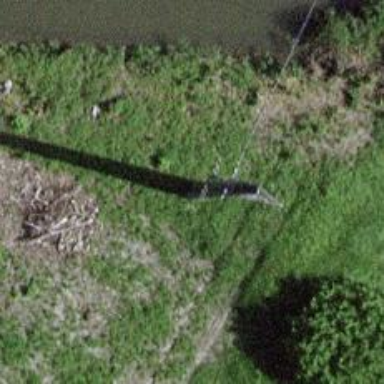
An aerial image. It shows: Concrete power pole.